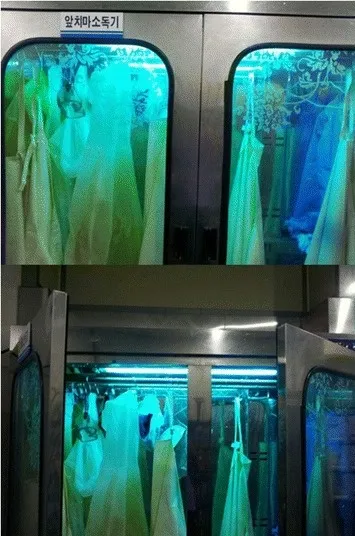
Dysfunctional ultraviolet disinfection lamp: Since the lamps did not turn off automatically, even when the doors were opened, the faces of workers were exposed to ultraviolet radiation.
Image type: radiology (x_ray)